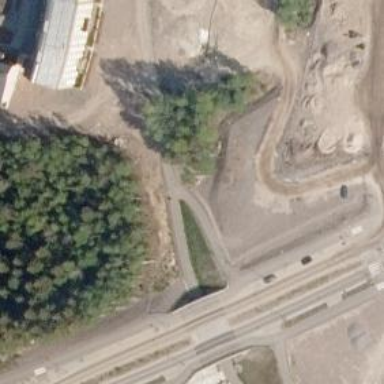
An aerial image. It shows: Asphalt cycleway.